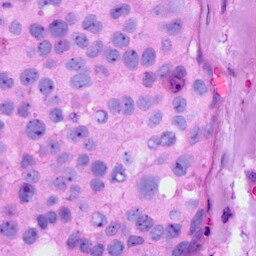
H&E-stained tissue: Breast